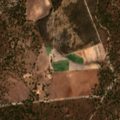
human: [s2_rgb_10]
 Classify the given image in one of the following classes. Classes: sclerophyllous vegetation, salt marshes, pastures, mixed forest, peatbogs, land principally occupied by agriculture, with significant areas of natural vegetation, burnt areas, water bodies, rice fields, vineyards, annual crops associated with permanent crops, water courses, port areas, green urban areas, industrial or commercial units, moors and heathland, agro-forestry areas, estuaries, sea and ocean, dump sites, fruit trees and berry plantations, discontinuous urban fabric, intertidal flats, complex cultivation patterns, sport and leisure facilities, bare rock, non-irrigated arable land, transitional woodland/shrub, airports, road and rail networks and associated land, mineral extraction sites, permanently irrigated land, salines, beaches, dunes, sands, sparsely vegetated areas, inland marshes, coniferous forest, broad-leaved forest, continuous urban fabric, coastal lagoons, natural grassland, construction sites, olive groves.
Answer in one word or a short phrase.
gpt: non-irrigated arable land, permanently irrigated land, agro-forestry areas, mixed forest